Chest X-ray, PA view. Patient: 47 years old, sex M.
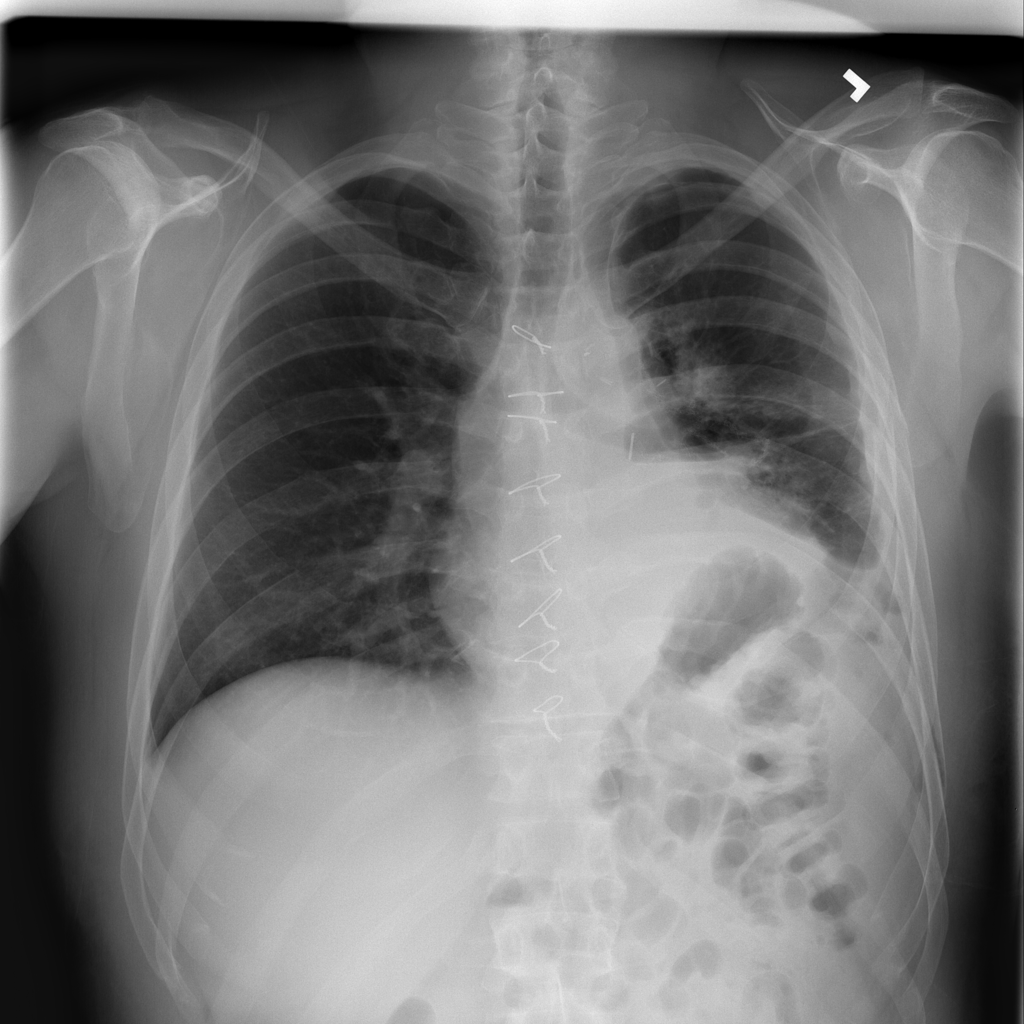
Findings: Pleural_Thickening, Pneumothorax